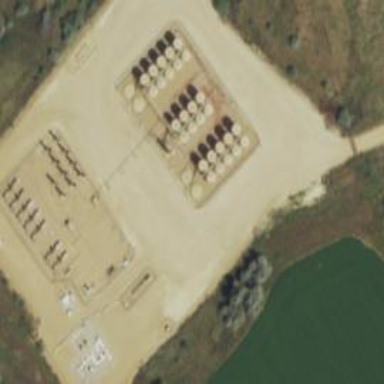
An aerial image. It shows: Storage tank that is man-made.